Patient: sex M, age 68
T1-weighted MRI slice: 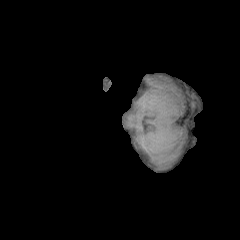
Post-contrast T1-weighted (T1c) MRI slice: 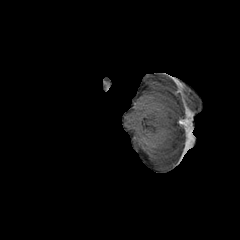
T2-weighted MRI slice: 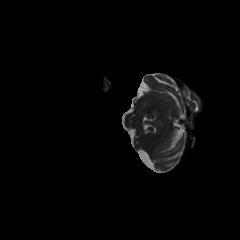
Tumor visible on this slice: no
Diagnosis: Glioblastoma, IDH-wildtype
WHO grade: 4